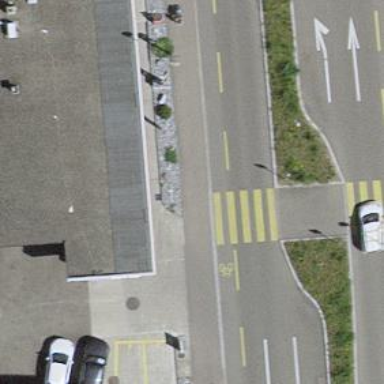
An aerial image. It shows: Marked zebra crossing on the road.